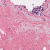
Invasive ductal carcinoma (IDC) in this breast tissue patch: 0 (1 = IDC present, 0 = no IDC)